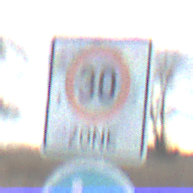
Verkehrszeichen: BeginnZone30
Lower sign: Gehweg
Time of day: SunriseSunset
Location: Outdoor (RoadRail)
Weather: PartlyCloudy
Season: NotSpecified
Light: Natural